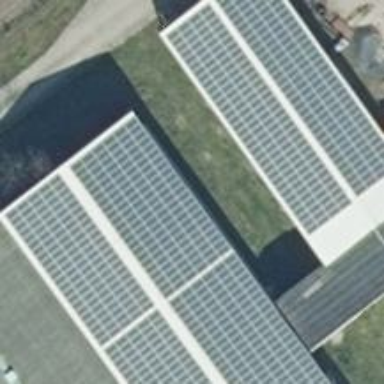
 consisting of solar photovoltaic panels."